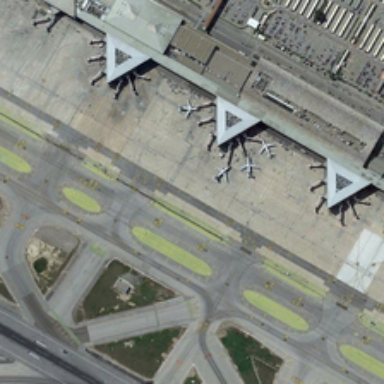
The plane is parked in the triangular building .